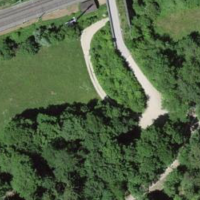
EUNIS habitat code: 41
Species observed at this site:
Maniola jurtina
Clematis vitalba